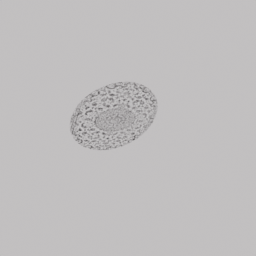
Label: decoration